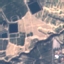
Label: PermanentCrop